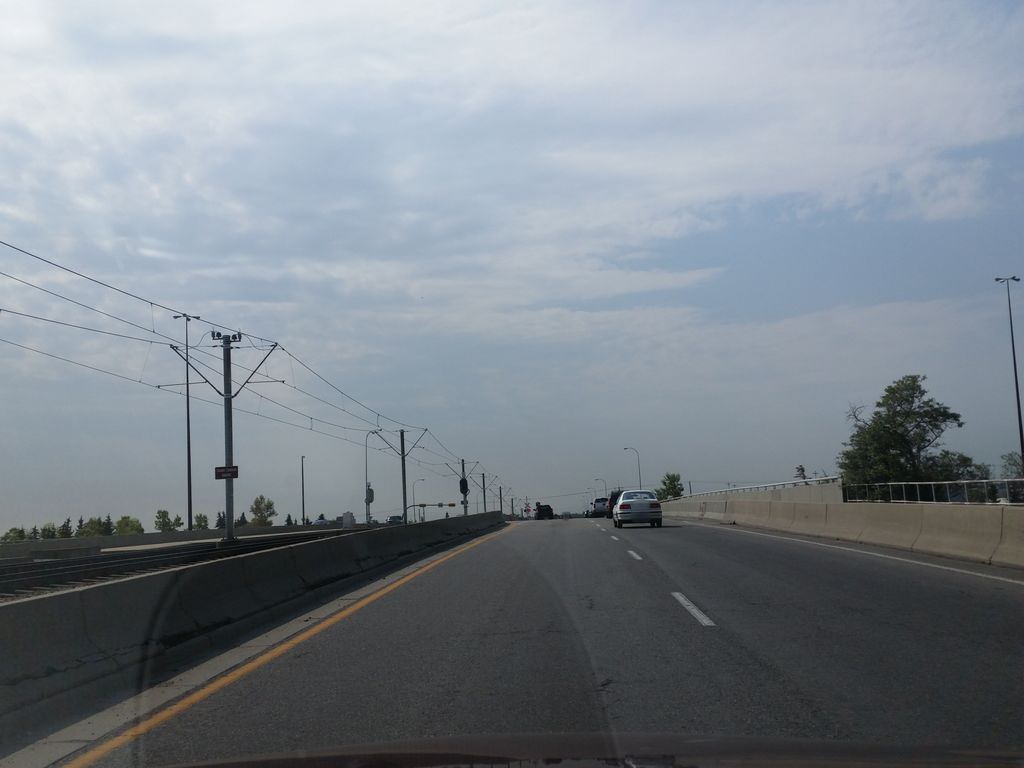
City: calgary